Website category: book
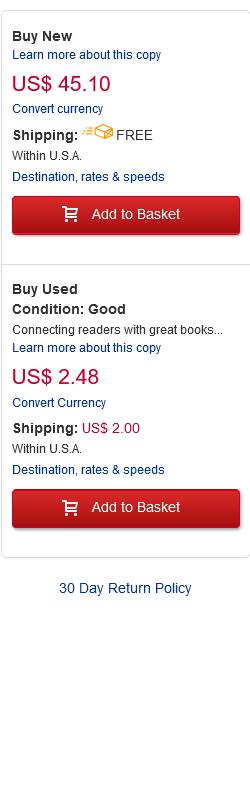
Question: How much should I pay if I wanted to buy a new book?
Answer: US$ 45.10

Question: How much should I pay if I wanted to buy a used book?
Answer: US$ 2.48

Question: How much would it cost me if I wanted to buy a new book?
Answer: US$ 45.10

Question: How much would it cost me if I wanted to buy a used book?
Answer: US$ 2.48

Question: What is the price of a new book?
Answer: US$ 45.10

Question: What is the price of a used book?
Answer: US$ 2.48

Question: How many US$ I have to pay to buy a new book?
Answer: US$ 45.10

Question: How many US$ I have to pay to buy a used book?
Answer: US$ 2.48

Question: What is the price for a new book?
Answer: US$ 45.10

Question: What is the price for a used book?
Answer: US$ 2.48

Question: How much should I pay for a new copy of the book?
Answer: US$ 45.10

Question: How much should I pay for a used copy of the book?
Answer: US$ 2.48

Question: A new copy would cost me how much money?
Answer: US$ 45.10

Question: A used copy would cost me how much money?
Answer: US$ 2.48

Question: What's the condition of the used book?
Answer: Good

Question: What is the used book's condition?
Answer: Good

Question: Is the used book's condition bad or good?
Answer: Good

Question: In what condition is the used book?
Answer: Good

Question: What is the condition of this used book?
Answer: Good

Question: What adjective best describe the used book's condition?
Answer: Good

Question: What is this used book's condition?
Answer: Good

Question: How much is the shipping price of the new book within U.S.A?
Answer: FREE

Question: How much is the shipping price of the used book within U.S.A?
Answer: US$ 2.00

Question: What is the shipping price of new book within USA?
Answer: FREE

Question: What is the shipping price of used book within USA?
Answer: US$ 2.00

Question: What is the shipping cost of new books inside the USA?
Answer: FREE

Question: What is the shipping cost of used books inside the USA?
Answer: US$ 2.00

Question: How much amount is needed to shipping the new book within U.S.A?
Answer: FREE

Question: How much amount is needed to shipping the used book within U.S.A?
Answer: US$ 2.00

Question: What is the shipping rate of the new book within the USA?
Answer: FREE

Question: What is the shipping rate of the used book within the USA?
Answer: US$ 2.00

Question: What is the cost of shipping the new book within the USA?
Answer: FREE

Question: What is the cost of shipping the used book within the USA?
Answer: US$ 2.00

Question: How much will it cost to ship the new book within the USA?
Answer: FREE

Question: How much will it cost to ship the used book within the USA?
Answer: US$ 2.00